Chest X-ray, AP view. Patient: 34 years old, sex M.
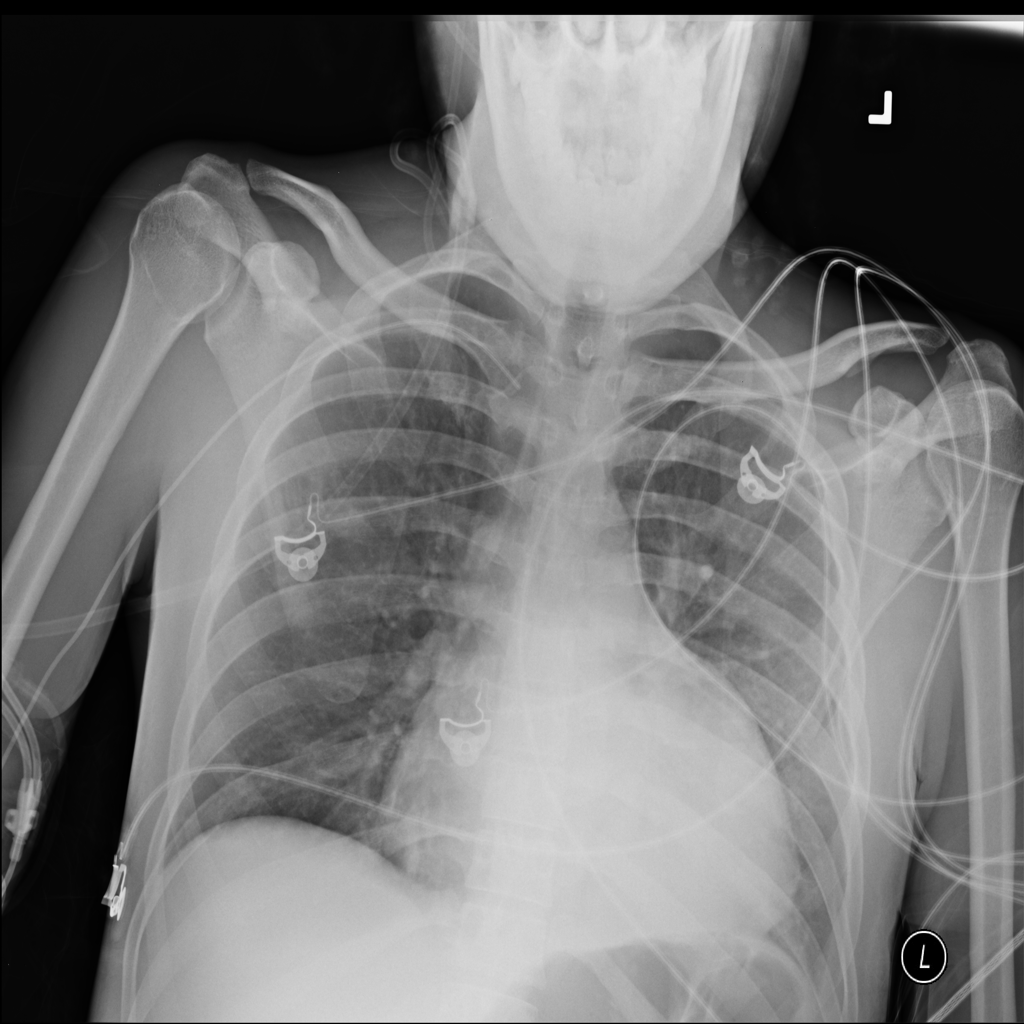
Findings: Effusion